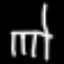
Label: chair